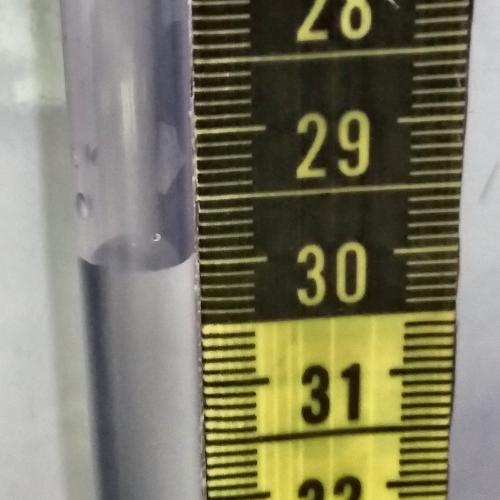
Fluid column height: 30.0 cm